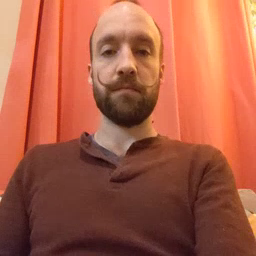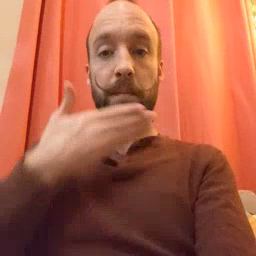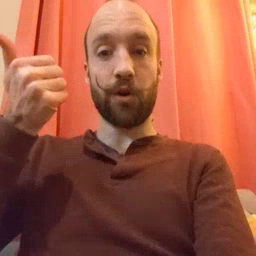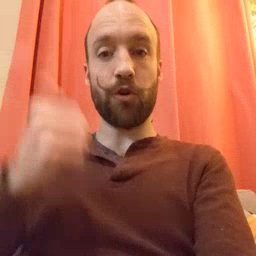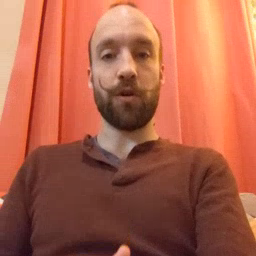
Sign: better